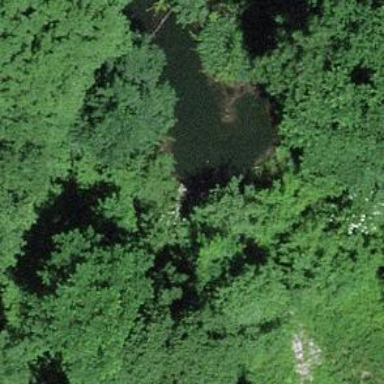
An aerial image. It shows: Serene pond surrounded by nature.